Question: I'm trying to draw a hexagon shaped asteroid on a clone of Asteroids I'm making for a class.
'''
sprite = new Polygon();
sprite.addPoint(0,0);
sprite.addPoint(0,-40);
sprite.addPoint(30,-40);
sprite.addPoint(60,-10);
sprite.addPoint(60,20);
sprite.addPoint(40,50);
sprite.addPoint(-20,50);
sprite.addPoint(-50,20);
sprite.addPoint(50,-10);
sprite.addPoint(20,-40);
'''
Yet when I do it, I end up with this

So what is going wrong? I drew it out on a coordinate plane, and copied the points over. It was my understanding that Java would draw it out in the order I listed the points, and I had the (0,0) in there in the interest of rotating the asteroid for the game.
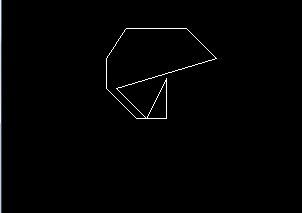
Answer: It's not really a hexagon, the last two points look strange
'''
sprite.addPoint(50,-10);
sprite.addPoint(20,-40);
'''
Think those final two should be:
'''
sprite.addPoint(-50,-10);
sprite.addPoint(-20,-40);
'''
but even with that, its going to look a lop-sided pacman - back to the drawing board I think.